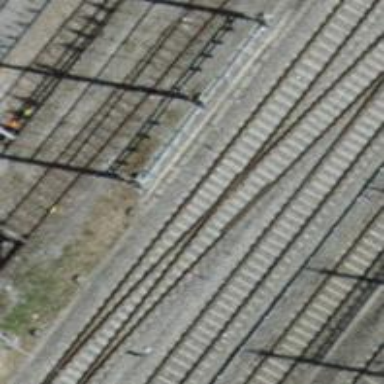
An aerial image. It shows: Railway yard with electrified tracks and single track.